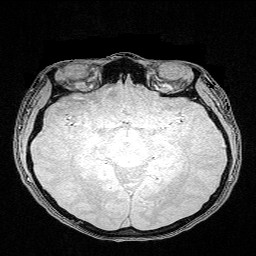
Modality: FLASH
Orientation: coronal
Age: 24
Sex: female